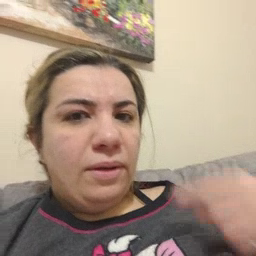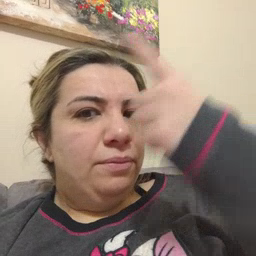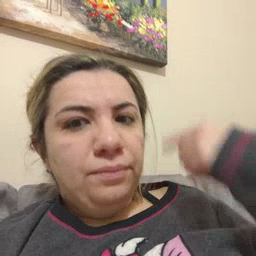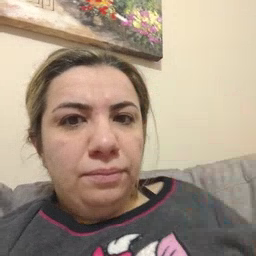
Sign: face